Field crop: maize
Growth stage: 2
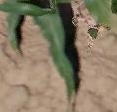
Species: maize